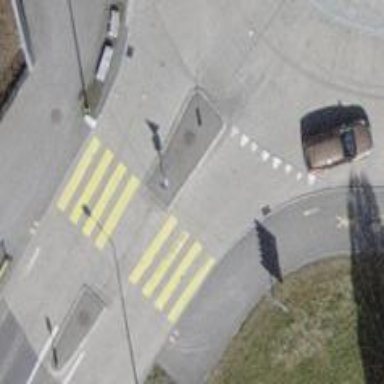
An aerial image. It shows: Secondary road with separate sidewalks on both sides.